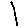
Label: line